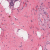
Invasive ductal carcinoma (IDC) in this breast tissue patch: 0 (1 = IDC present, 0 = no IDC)